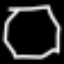
Label: octagon